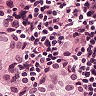
Metastatic tissue present: yes